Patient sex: M
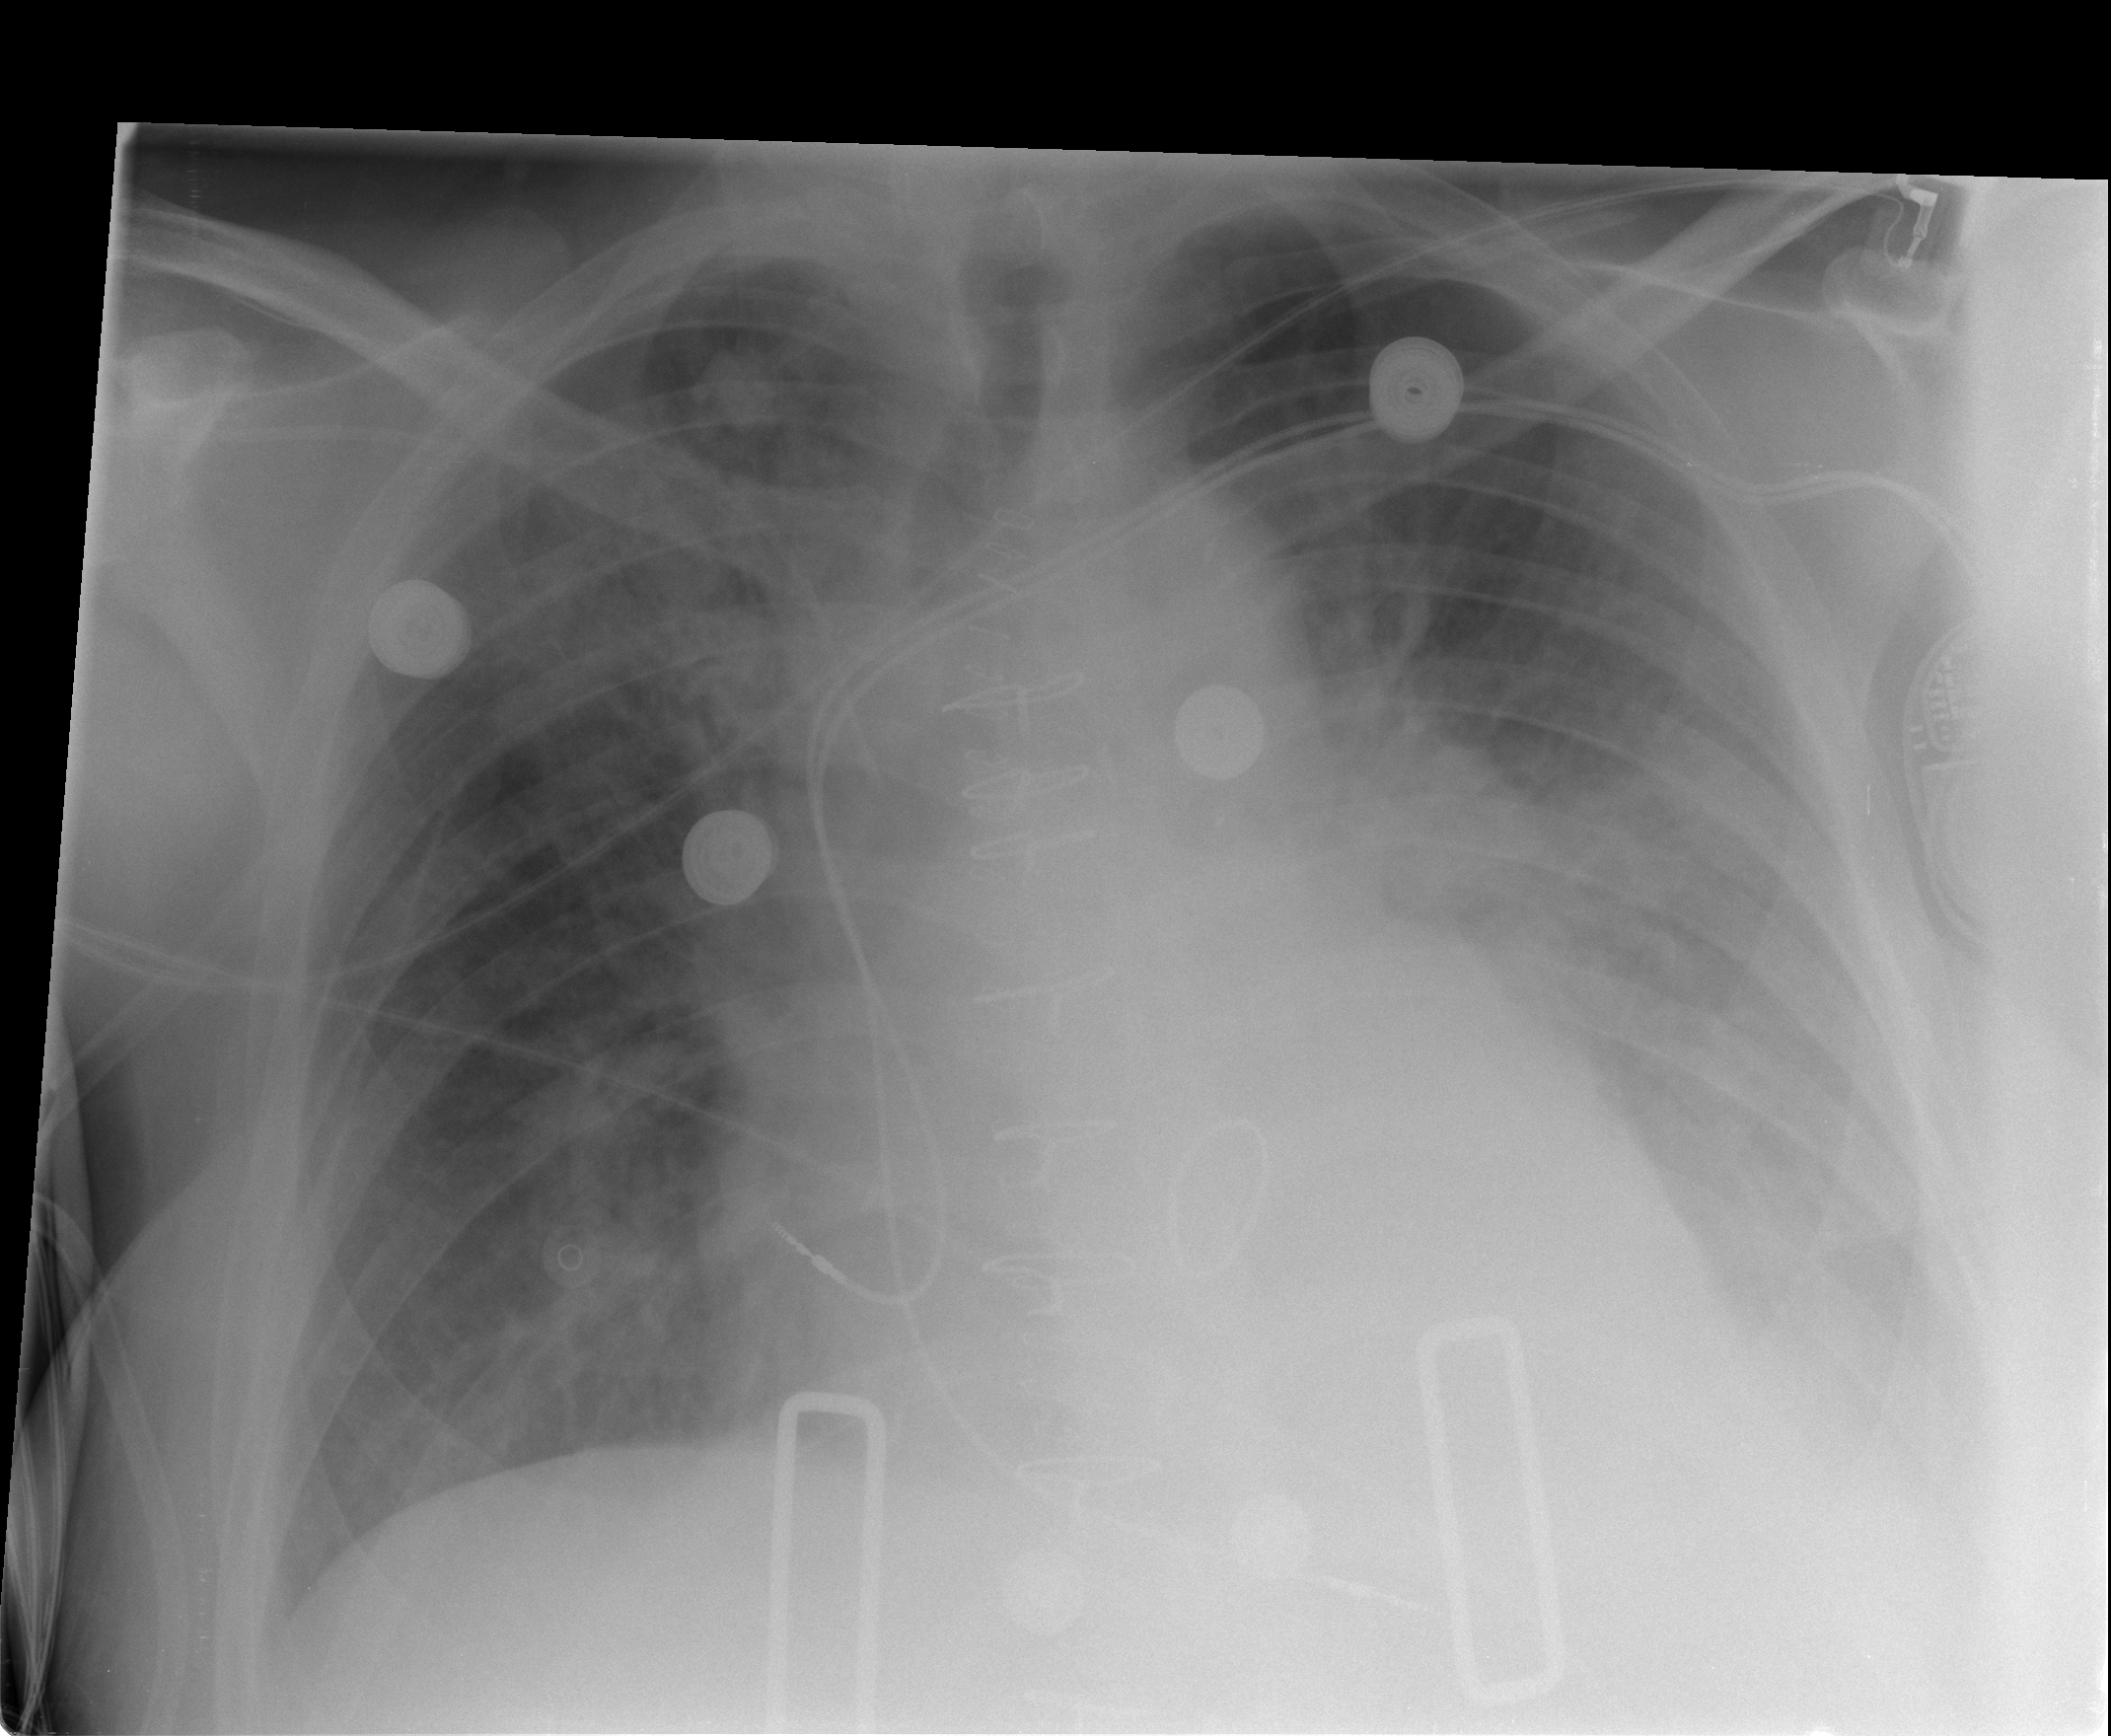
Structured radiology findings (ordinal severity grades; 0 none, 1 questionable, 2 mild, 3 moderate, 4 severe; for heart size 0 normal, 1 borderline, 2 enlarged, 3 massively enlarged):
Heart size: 2
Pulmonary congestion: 3
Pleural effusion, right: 2
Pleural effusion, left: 3
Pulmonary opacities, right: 3
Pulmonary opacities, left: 3
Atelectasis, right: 3
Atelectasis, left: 3